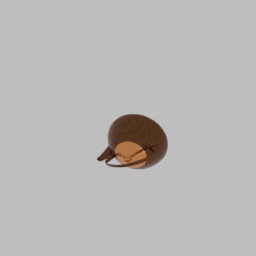
Label: tools